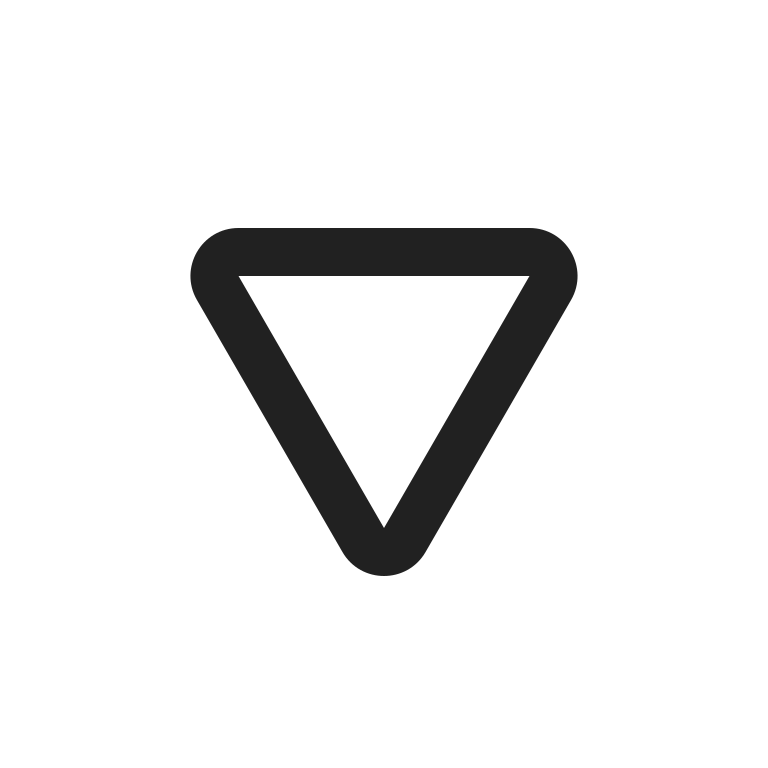
red triangle pointed down high contrast